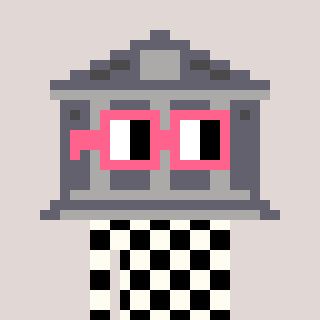
a pixel art character with square pink glasses, a bank-shaped head and a grayscale-colored body on a warm background